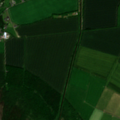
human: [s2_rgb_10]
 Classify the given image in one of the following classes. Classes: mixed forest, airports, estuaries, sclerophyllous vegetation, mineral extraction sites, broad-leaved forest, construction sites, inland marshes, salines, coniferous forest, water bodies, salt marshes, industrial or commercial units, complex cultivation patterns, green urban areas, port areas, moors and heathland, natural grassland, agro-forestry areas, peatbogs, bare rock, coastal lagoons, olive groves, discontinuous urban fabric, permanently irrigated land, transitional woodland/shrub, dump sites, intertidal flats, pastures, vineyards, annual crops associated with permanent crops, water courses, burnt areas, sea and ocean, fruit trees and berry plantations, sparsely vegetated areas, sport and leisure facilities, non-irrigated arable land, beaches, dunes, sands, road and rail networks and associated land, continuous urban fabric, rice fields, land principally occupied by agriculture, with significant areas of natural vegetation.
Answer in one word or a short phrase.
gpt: non-irrigated arable land, pastures, transitional woodland/shrub, peatbogs